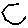
Label: hexagon